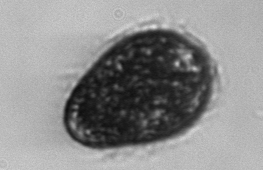
Label: Pleuronema